Question: ### The IDs column in the first table contains multiple values in each cell that needs to be split. However, the unique issue is to retain both [name] and [description] info by ID into a new table.

.
The following VBA code performs the transpose paste option. This is what I am starting with to split cells with Chr(10), or new line as the delimiter:
'''
Sub splitText()
'splits Text active cell using ALT+10 char as separator
Dim splitVals As Variant
Dim totalVals As Long
splitVals = Split(ActiveCell.Value, Chr(10))
totalVals = UBound(splitVals)
Range(Cells(ActiveCell.Row, ActiveCell.Column + 1), Cells(ActiveCell.Row, ActiveCell.Column + 1 + totalVals)).Value = splitVals
End Sub
'''
Other than this, I am still searching for ideas.
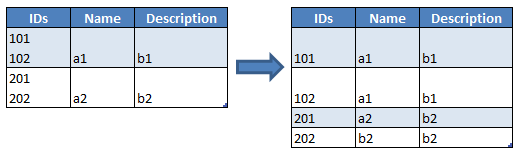
Answer: Maybe this will help:
'''
Sub splitText()
'splits Text active cell using ALT+10 char as separator
Dim splitVals As Variant
Dim lngRow As Long, lngEl As Long
With Sheet2
'Range A2:A5
For lngRow = 5 To 2 Step -1
splitVals = Split(.Range("A" & lngRow).Value, Chr(10))
'the first value
.Range("A" & lngRow).Value = splitVals(0)
'remaining values
For lngEl = 1 To UBound(splitVals)
.Rows(lngRow + lngEl).Insert
.Range("A" & lngRow + lngEl).Value = splitVals(lngEl)
.Range("B" & lngRow + lngEl & ":C" & lngRow + lngEl).Value = .Range("B" & lngRow & ":C" & lngRow).Value
Next lngEl
Next lngRow
End With
End Sub
'''
Change Sheet Code/Name and Range as necessary.
Before:
<URL>
After:
<URL>